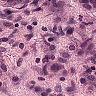
Metastatic tissue present: no